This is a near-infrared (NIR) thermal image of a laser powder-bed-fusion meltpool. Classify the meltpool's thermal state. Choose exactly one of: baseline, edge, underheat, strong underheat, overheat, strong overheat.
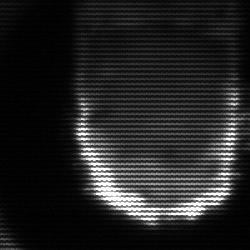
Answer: baseline